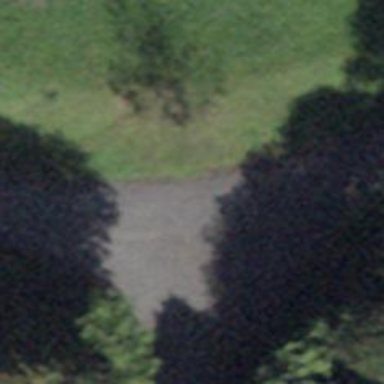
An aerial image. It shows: Asphalt track with grade1 tracktype.